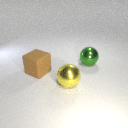
large yellow metal sphere in front of large green metal sphere